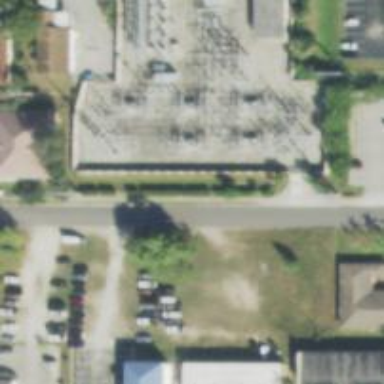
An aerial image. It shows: Switch for power supply.